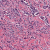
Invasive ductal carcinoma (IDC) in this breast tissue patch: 1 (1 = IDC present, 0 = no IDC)